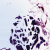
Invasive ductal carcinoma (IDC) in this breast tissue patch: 0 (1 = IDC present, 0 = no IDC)